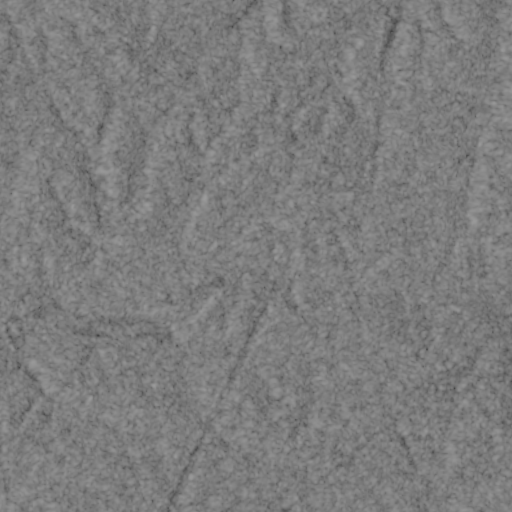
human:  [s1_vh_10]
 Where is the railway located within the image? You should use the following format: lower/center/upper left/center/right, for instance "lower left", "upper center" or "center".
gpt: The railway is located in the lower of the image.
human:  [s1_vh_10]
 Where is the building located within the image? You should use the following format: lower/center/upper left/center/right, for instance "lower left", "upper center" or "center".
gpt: The building is located in the upper right of the image.
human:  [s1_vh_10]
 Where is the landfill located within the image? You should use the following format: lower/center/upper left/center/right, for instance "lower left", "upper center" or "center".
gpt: There is no landfill in the image.

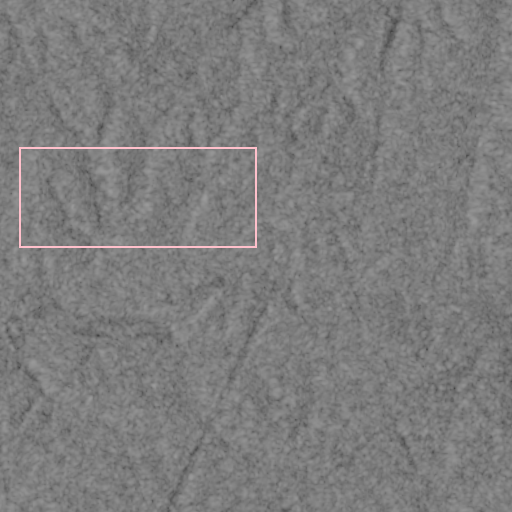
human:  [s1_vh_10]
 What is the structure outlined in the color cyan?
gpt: There is no cyan outline.
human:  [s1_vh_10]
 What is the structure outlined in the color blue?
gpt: There is no structure outlined in blue.